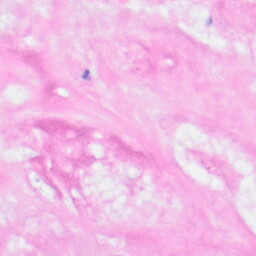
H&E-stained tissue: Kidney